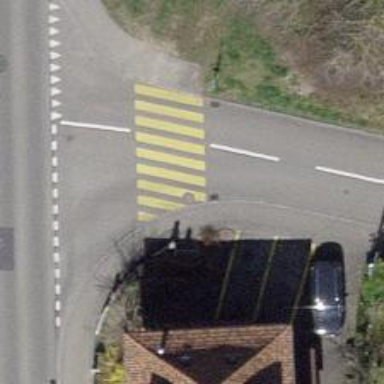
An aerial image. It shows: Uncontrolled zebra crossing on the road.